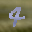
Label: 4